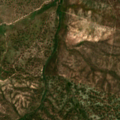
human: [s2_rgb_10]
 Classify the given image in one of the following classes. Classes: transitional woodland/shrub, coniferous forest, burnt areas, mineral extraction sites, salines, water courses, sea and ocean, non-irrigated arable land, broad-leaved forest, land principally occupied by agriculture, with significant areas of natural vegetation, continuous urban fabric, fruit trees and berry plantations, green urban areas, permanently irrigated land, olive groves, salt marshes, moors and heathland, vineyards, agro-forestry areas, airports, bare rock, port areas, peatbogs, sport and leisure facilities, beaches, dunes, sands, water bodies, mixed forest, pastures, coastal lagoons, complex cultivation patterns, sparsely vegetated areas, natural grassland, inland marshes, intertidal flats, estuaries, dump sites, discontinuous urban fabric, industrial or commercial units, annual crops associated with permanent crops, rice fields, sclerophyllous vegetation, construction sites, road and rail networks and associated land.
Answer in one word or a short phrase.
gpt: agro-forestry areas, transitional woodland/shrub